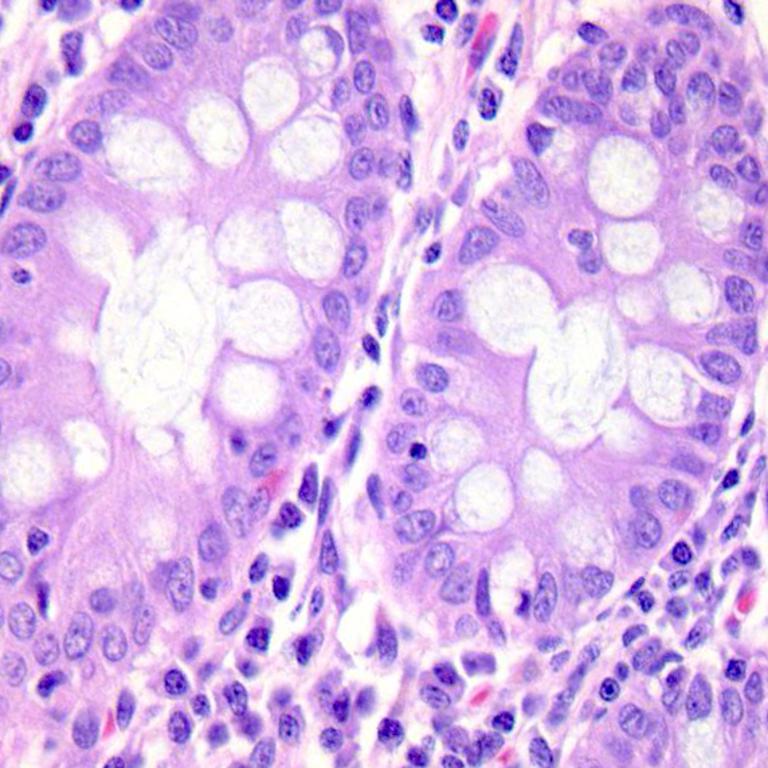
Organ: colon
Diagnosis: benign